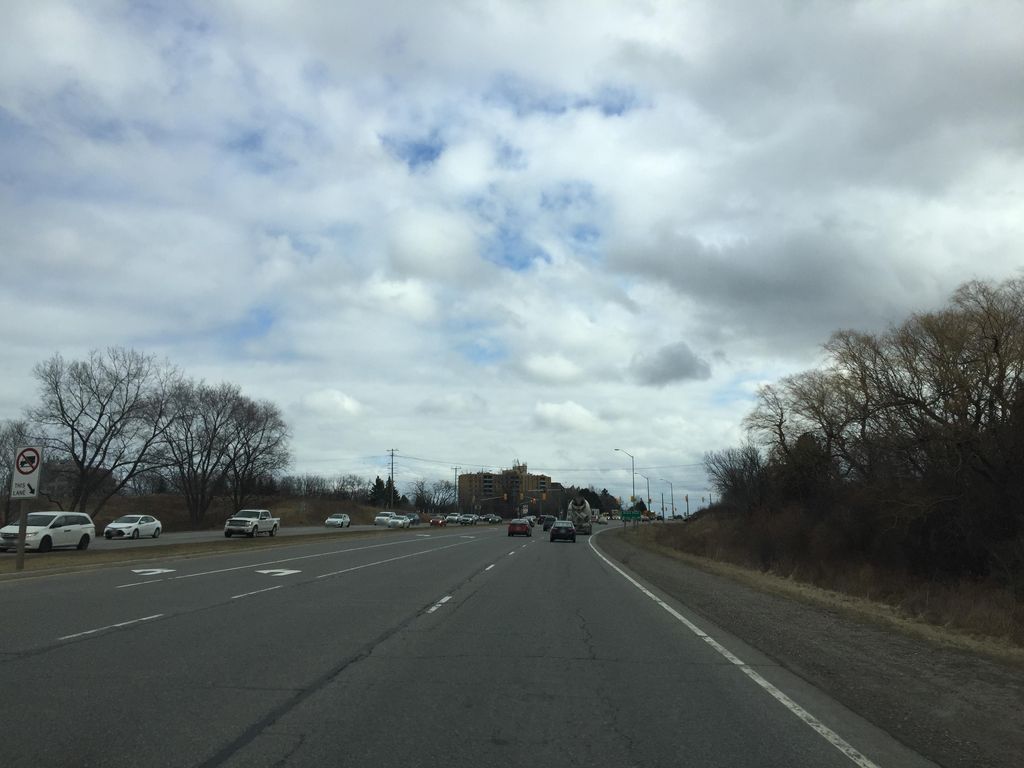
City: kitchener-waterloo